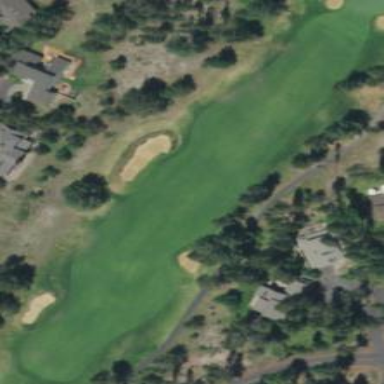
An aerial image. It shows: Grassy golf fairway.